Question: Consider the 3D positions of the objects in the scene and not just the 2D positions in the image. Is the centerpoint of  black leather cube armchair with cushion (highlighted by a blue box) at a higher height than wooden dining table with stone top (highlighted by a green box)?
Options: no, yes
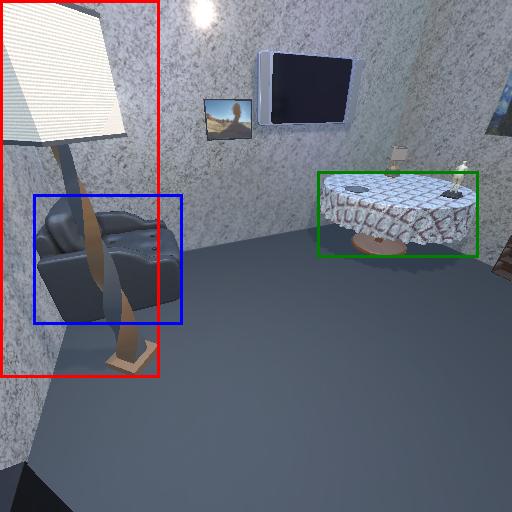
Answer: no